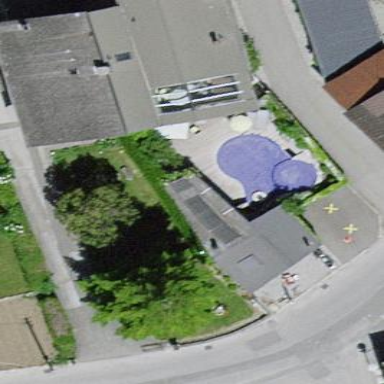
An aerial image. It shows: Swimming pool located in leisure land.